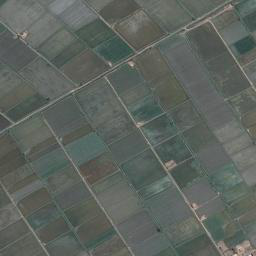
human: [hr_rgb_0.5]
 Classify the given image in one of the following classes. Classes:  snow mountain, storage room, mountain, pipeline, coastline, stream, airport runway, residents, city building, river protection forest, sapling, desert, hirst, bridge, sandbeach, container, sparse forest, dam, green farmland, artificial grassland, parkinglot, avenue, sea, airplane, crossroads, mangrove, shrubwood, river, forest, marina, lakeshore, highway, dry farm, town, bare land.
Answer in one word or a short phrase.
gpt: green farmland